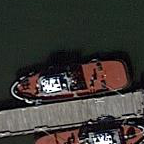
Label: civil